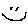
Label: smiley face